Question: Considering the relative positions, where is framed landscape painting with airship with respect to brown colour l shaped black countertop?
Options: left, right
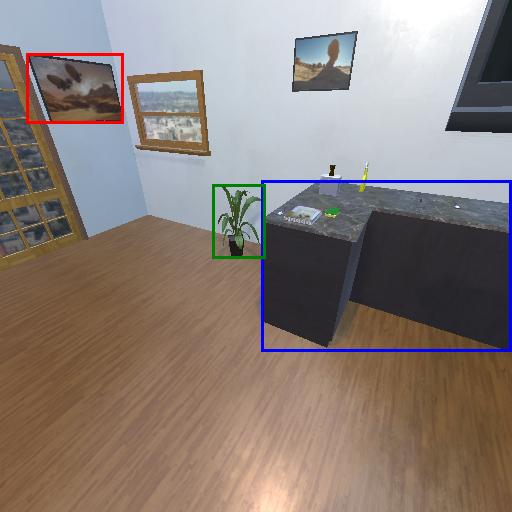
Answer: left